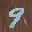
Label: 9